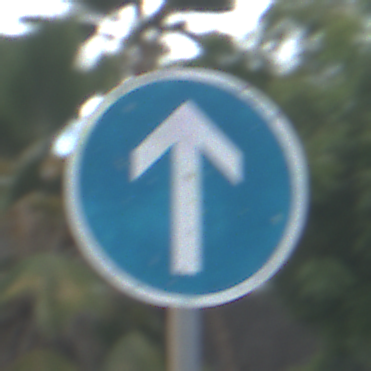
Verkehrszeichen: VorgeschriebeneFahrtrichtungGeradeaus
Umgebung: Outdoor, Suburban
Tageszeit: MorningAfternoon
Wetter: PartlyCloudy
Licht: Natural
Jahreszeit: NotSpecified
Kontrast: LowContrast